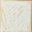
Piece: xx